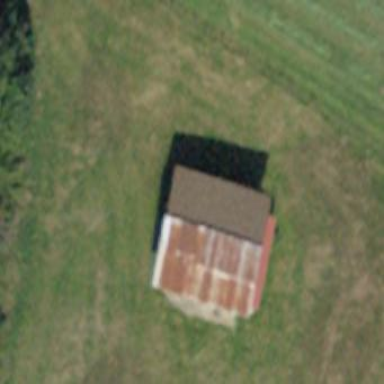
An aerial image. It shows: Barn.